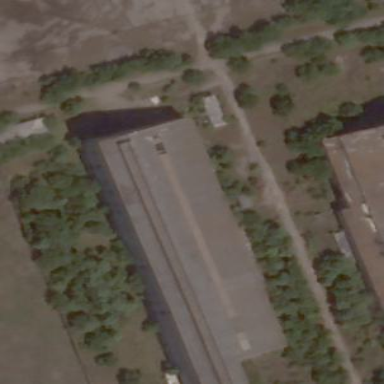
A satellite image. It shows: Industrial building.